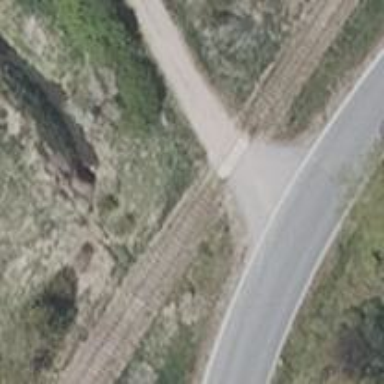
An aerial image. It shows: Level crossing along the railway.